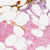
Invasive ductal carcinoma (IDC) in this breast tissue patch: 0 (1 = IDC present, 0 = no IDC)